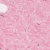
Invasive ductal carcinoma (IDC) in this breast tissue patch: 0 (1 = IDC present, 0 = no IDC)